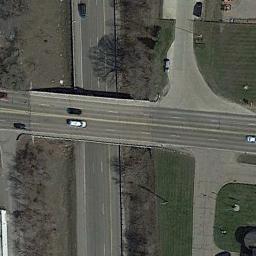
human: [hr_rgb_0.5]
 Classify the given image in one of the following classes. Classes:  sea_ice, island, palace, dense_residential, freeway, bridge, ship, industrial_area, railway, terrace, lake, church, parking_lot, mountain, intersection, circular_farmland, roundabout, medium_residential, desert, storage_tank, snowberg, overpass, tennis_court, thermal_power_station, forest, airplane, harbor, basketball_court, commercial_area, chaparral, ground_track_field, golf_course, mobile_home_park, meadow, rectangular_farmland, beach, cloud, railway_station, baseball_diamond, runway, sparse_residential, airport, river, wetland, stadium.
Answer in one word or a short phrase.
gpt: overpass